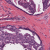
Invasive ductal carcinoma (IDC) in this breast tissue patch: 0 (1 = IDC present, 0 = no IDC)